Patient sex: M
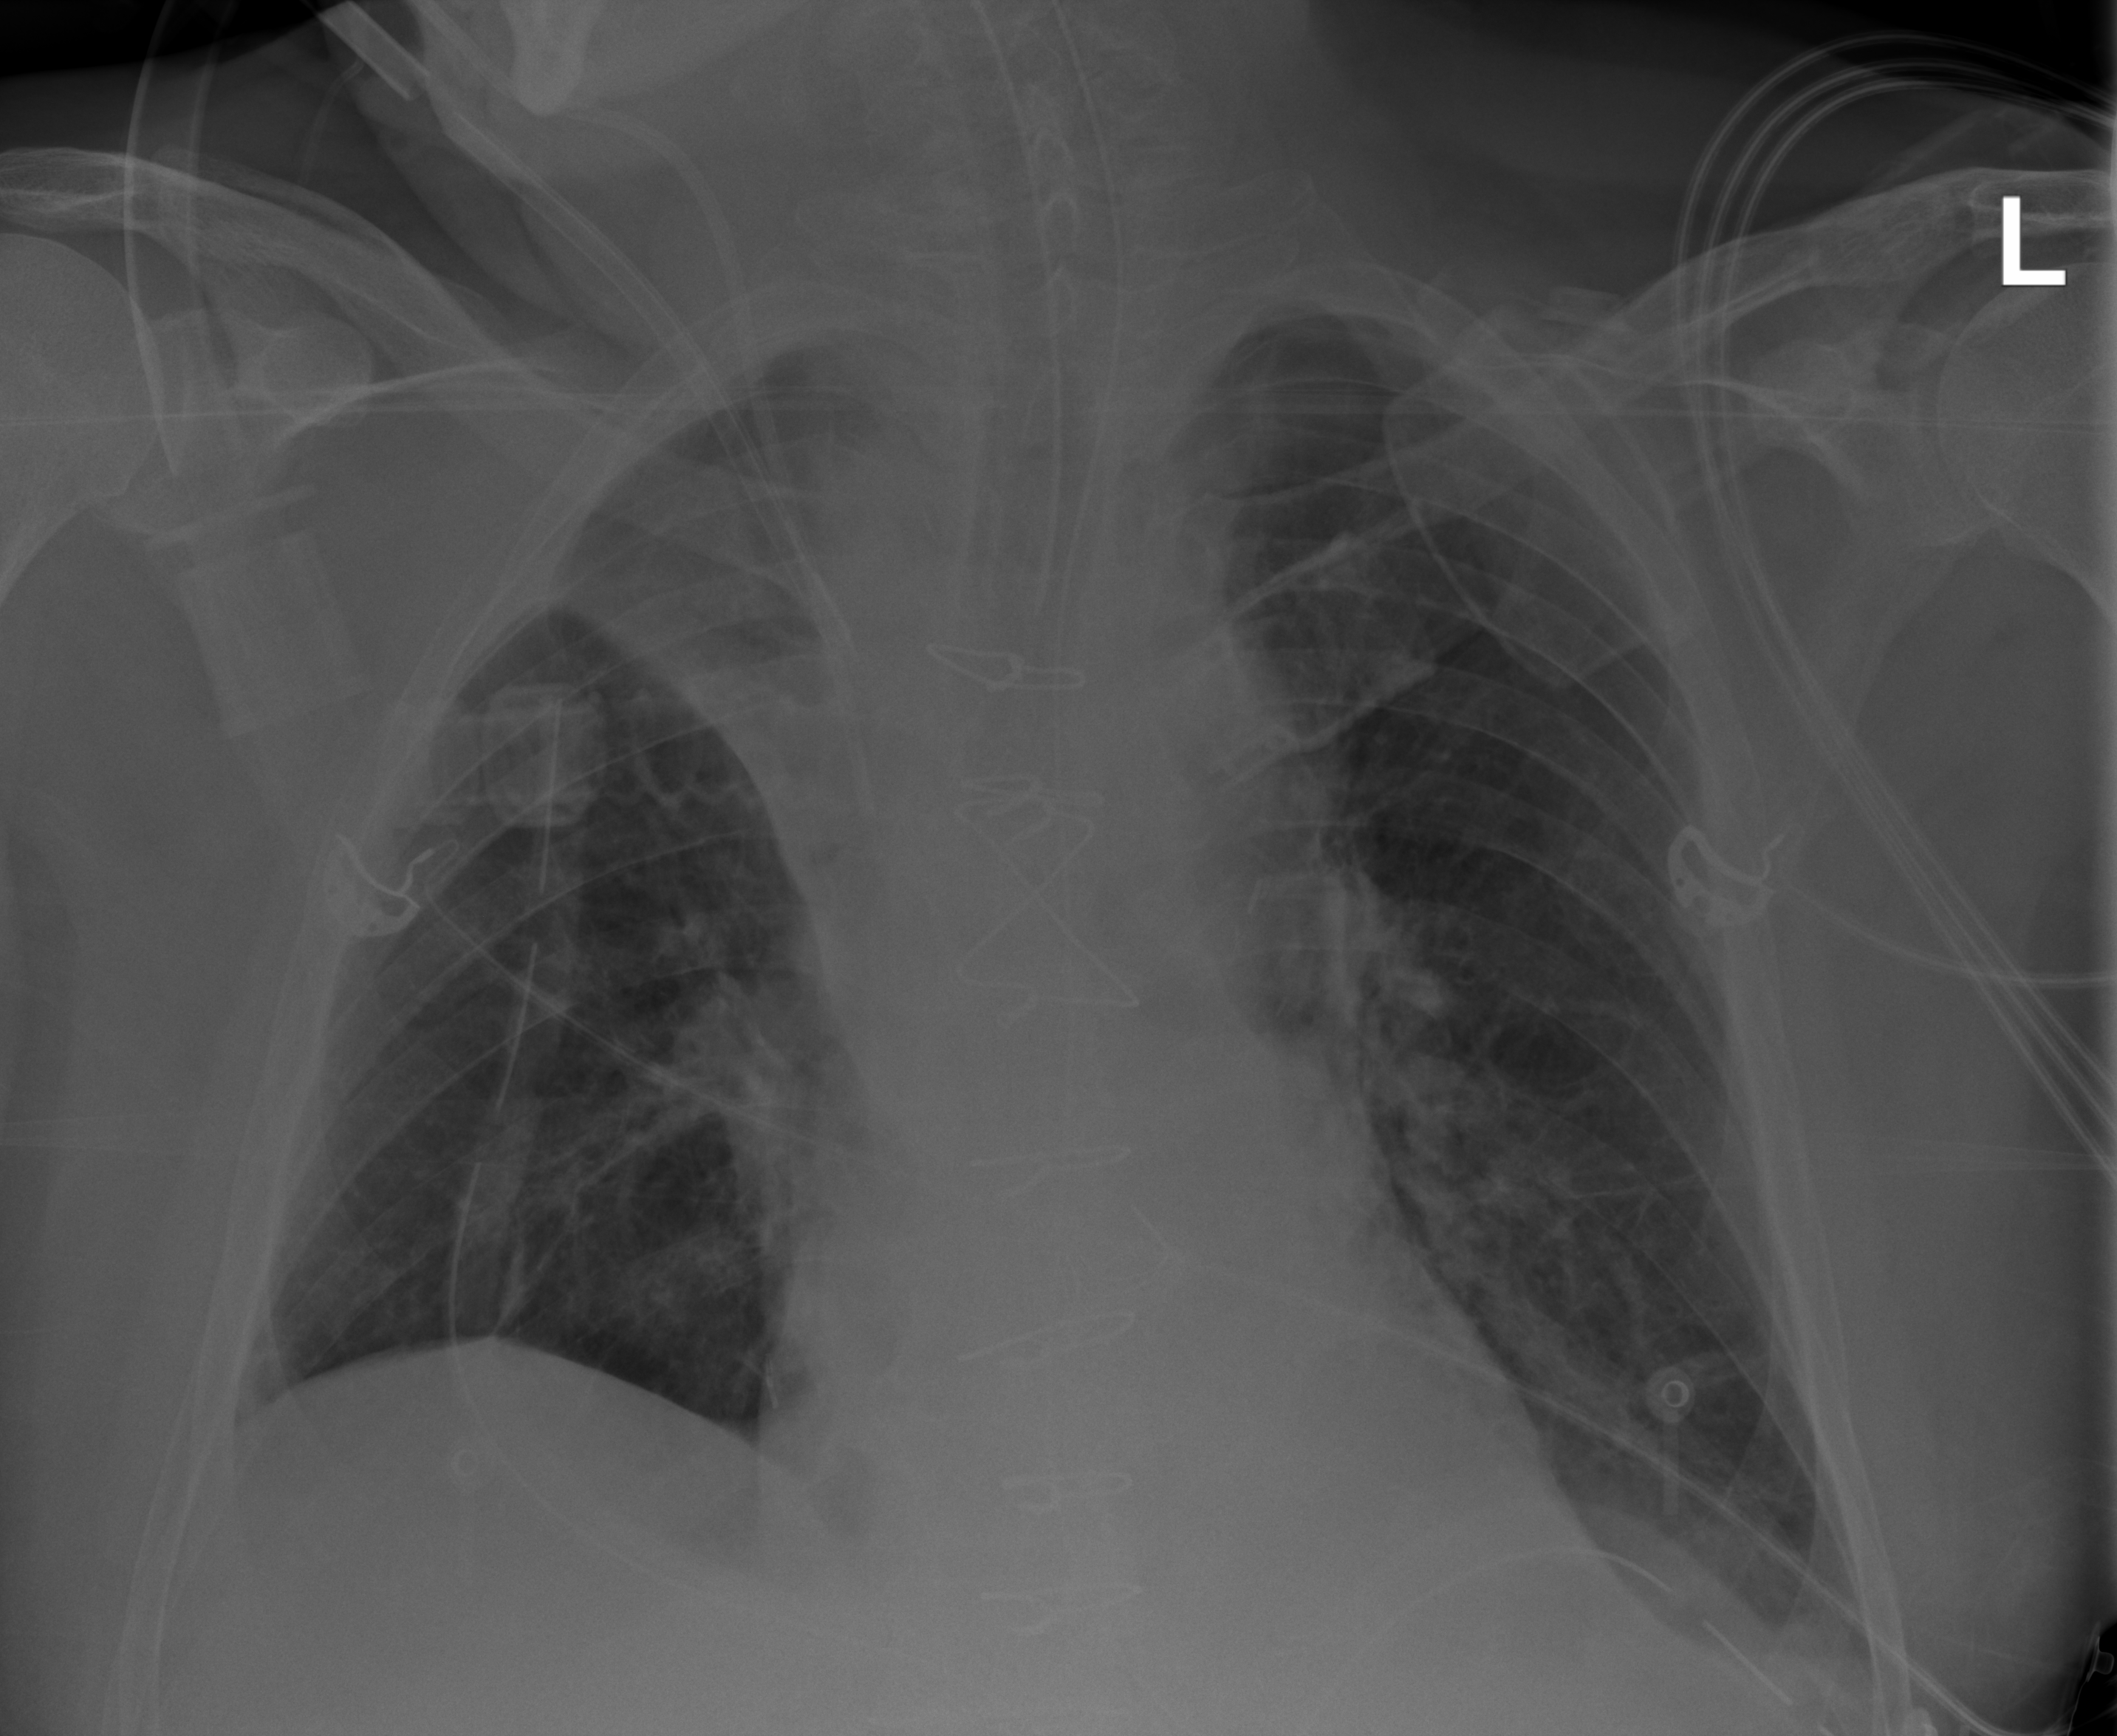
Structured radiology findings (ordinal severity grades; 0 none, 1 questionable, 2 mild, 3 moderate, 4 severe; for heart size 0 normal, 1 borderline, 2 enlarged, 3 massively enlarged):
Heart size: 0
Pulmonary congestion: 1
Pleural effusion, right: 0
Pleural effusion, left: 2
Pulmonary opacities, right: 3
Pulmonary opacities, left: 2
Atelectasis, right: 3
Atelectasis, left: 2